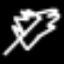
Label: leaf